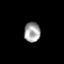
Tissue: prostate
Cell type: T cells
Senescence score: 0.7665
Nuclear area (px): 313
Mean DAPI intensity: 163.236